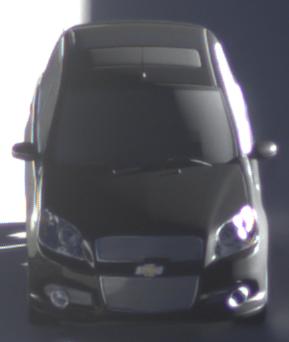
Make: Chevrolet
Model: Aveo 1.2
Detailed model: Aveo
Model produced from: 2008/06
Model produced until: 2011/01
Doors: 3
Color: black
Road condition: dry road
Daytime: sunrise or sunset
Contrast: high contrast